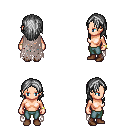
a pixel art fantasy rpg character, female body template, human, light skin, gray tattered cape, teal pants, gray long hairstyle, bracelets, brown shoes, four views (front, back, left, right), 2x2 character sprite sheet, small pixel art, hard edges, no anti-aliasing